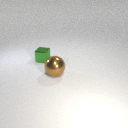
large brown metal sphere to the right of small green metal cube